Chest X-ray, PA view. Patient: 34 years old, sex F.
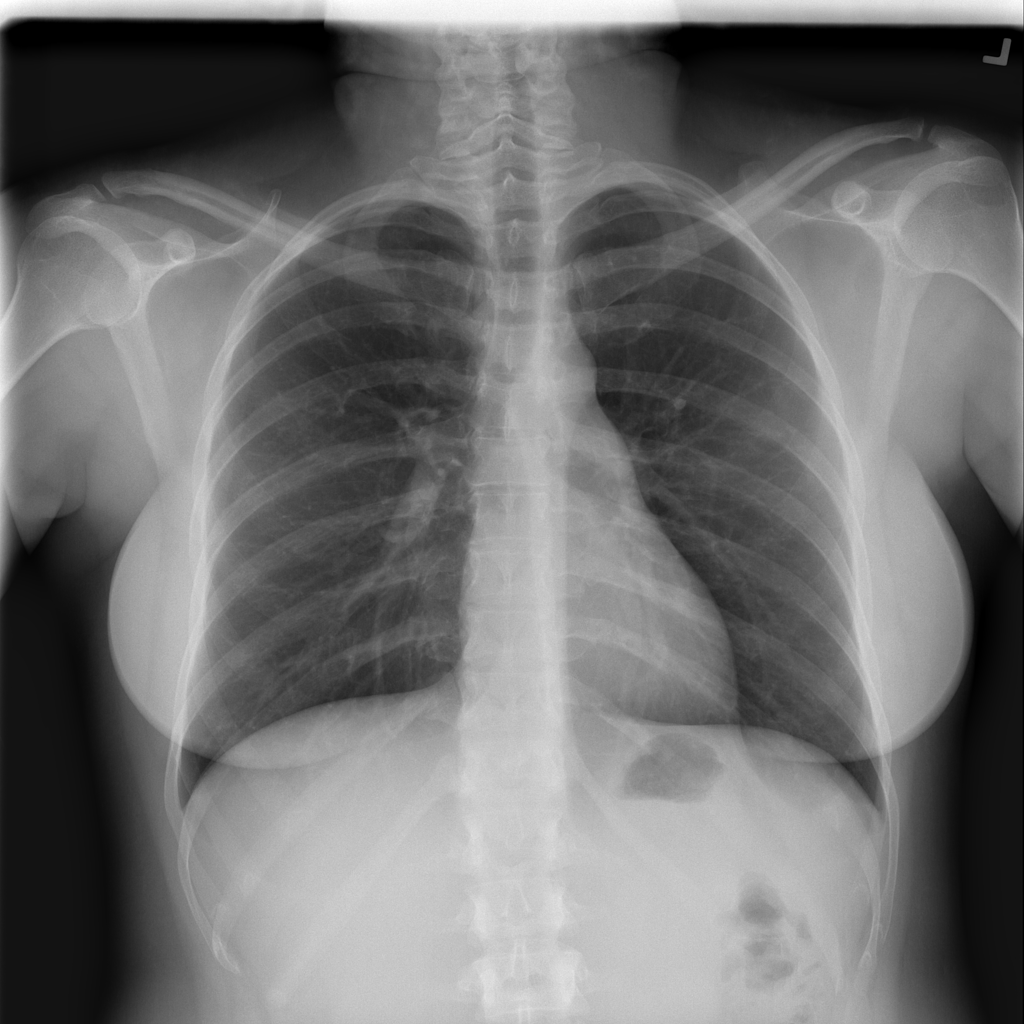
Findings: No Finding